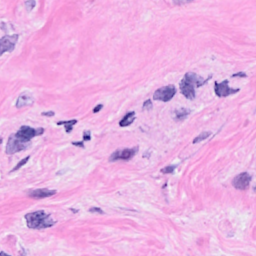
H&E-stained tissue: Breast